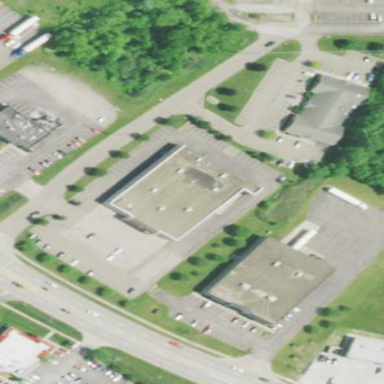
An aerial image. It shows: Building.